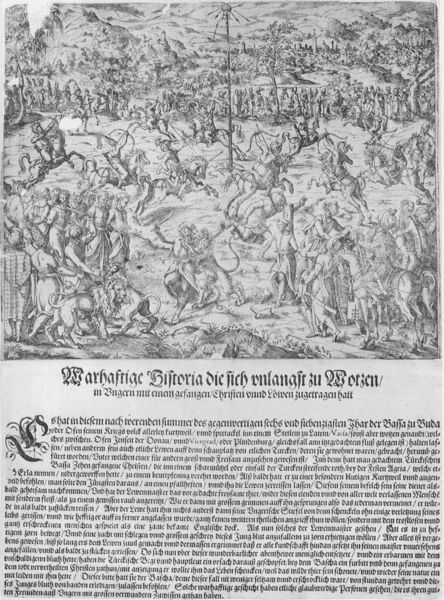
Titel: Warhaftige Historia die sich vnlangst zu Motzen
Künstler: Iost Amman
Standort: Wolfenbüttel
Institution: Herzog August Bibliothek
Schlagwörter: baum, berg, kampf, mann, landschaft, menschen, grau, hintergrund, laterne, schwarz, weiss, zeichnung, weg, menge, geschichte, mensch, bild, erde, hügel, sonne, boden, blatt, wald, pferd, pferde, reiter, schrift, papier, bogen, stab, berge, fels, grafik, graphik, linien, weis, figuren, krieg, schlacht, deutsch, buch, bayern, pfahl, druck, stich, titel, seite, illustration, schwarzweiß, text, waffen, zeitung, bericht, buchstaben, gemetzel, initiale, überschrift, volk, buchdruck, löwen, centauren, sage, zentaur, zentauren, löwe, ereignis, undeutlich, zeilen, pfeil, fraktur, pfeile, schießen, legende, gewimmel, historia, druckschrift, artikel, schützen, majuskel, mitteilung, bäumebaum, druckerschwärze, geschcite, layout, unleserlich, zu klein, schauplatz, sütterling, warhaftige, scützen